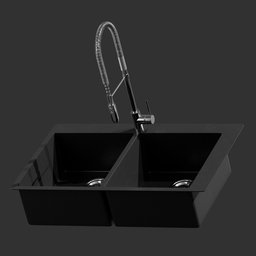
Label: appliances